Question:
The above image is just adding two values and displaying the result on the below textview.
But i need to show that answer on the first tab(ie.Tab_1) of tabhost on next screen.
How to do this?
'''
public class Demo_webserviceActivity extends Activity
{
/** Called when the activity is first created. */
private static String NAMESPACE = "http://tempuri.org/";
private static String METHOD_NAME = "FahrenheitToCelsius";
private static String SOAP_ACTION = "http://tempuri.org/FahrenheitToCelsius";
private static String URL = "http://www.w3schools.com/webservices/tempconvert.asmx?WSDL";
Button btnFar;
EditText txtFar;
@Override
public void onCreate(Bundle savedInstanceState)
{
super.onCreate(savedInstanceState);
setContentView(R.layout.main);
btnFar = (Button)findViewById(R.id.btnFar);
txtFar = (EditText)findViewById(R.id.txtFar);
btnFar.setOnClickListener(new View.OnClickListener()
{
public void onClick(View v)
{
String b;
//Initialize soap request + add parameters
SoapObject request = new SoapObject(NAMESPACE, METHOD_NAME);
//Use this to add parameters
request.addProperty("Fahrenheit",txtFar.getText().toString());
//Declare the version of the SOAP request
SoapSerializationEnvelope envelope = new SoapSerializationEnvelope(SoapEnvelope.VER11);
envelope.setOutputSoapObject(request);
envelope.dotNet = true;
try
{
HttpTransportSE androidHttpTransport = new HttpTransportSE(URL);
//this is the actual part that will call the webservice
androidHttpTransport.call(SOAP_ACTION, envelope);
// Get the SoapResult from the envelope body.
SoapPrimitive result = (SoapPrimitive)envelope.getResponse();
if(result != null)
{
//Get the first property and change the label text
b = result.toString();
Intent i = new Intent(getApplicationContext(),Activity2.class);
i.putExtra("gotonextpage", b.toString());
startActivity(i);
}
else
{
Toast.makeText(getApplicationContext(), "No Response",Toast.LENGTH_SHORT).show();
}
}
catch (Exception e)
{
e.printStackTrace();
}
}
});
}
}
'''
: This source is actually consuming a webservice from android and showing the result by SOAP method
Thanks a lot.
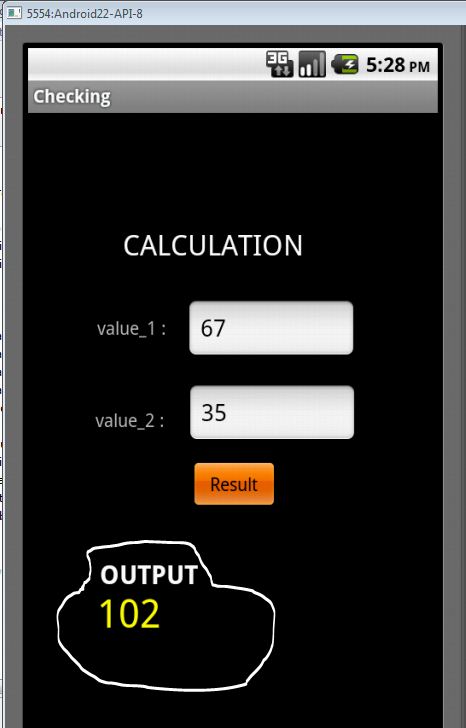
Answer: You can use Shared preferences to store values, then you can access it in any activity of your project:
follow this <URL>